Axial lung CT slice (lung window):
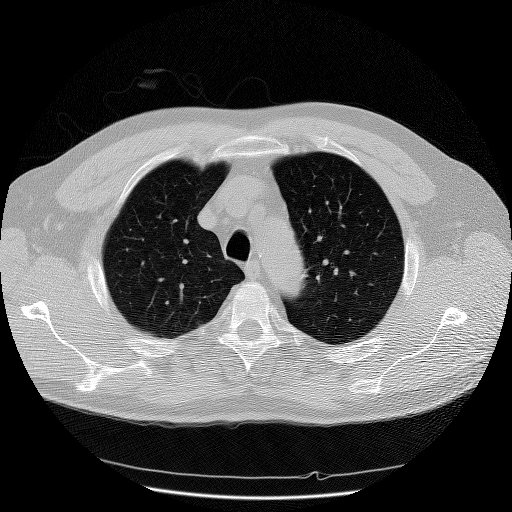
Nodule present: no